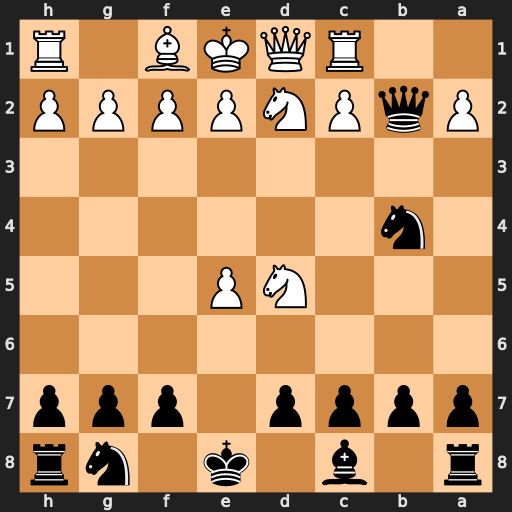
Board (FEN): r1b1k1nr/pppp1ppp/8/3NP3/1n6/8/PqPNPPPP/2RQKB1R
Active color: b
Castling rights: Kkq
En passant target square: -
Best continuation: Nxd5